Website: apple
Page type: customer-info-address
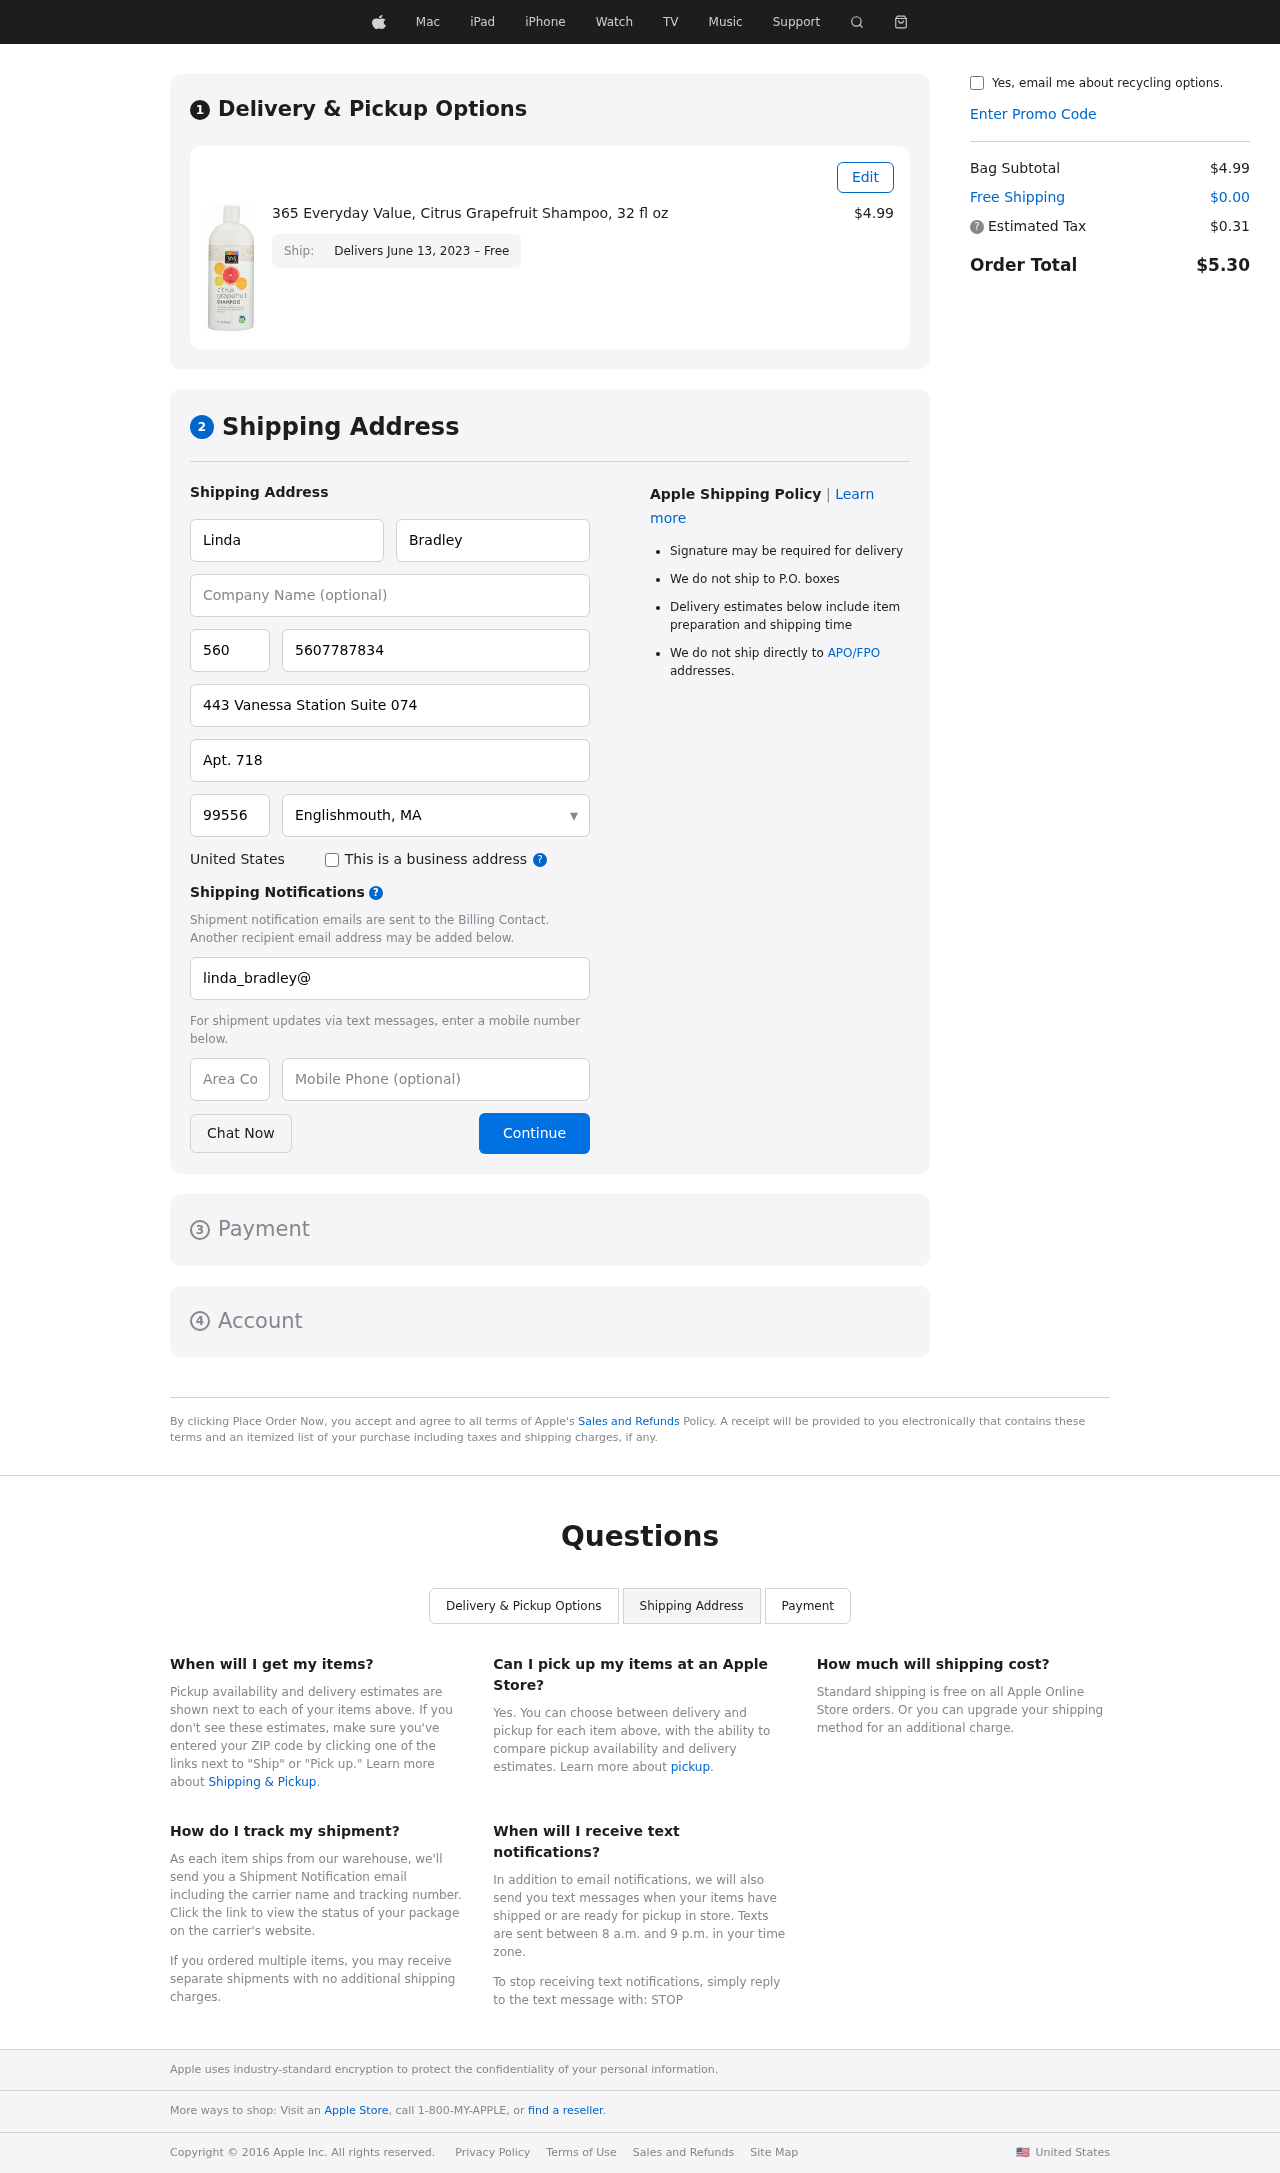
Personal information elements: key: PII_CITY_STATE
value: Englishmouth, MA
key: PII_COUNTRY
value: United States
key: PII_EMAIL
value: linda_bradley@yahoo.com
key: PII_FIRSTNAME
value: Linda
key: PII_LASTNAME
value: Bradley
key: PII_PHONE
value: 5607787834
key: PII_PHONE_ALT
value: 6356518074
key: PII_PHONE_ALT_AREA
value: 635
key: PII_PHONE_AREA
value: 560
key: PII_POSTCODE
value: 99556
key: PII_STREET
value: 443 Vanessa Station Suite 074
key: PII_STREET2
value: Apt. 718
Product elements: key: PRODUCT1_NAME
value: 365 Everyday Value, Citrus Grapefruit Shampoo, 32 fl oz
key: PRODUCT1_PRICE
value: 4.99
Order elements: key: ORDER_DELIVERY_DATE
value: Delivers June 13, 2023 – Free
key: ORDER_SUBTOTAL
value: $4.99
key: ORDER_SHIPPING_COST
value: $0.00
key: ORDER_TAX
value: $0.31
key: ORDER_TOTAL
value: $5.30